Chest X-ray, PA view. Patient: 36 years old, sex F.
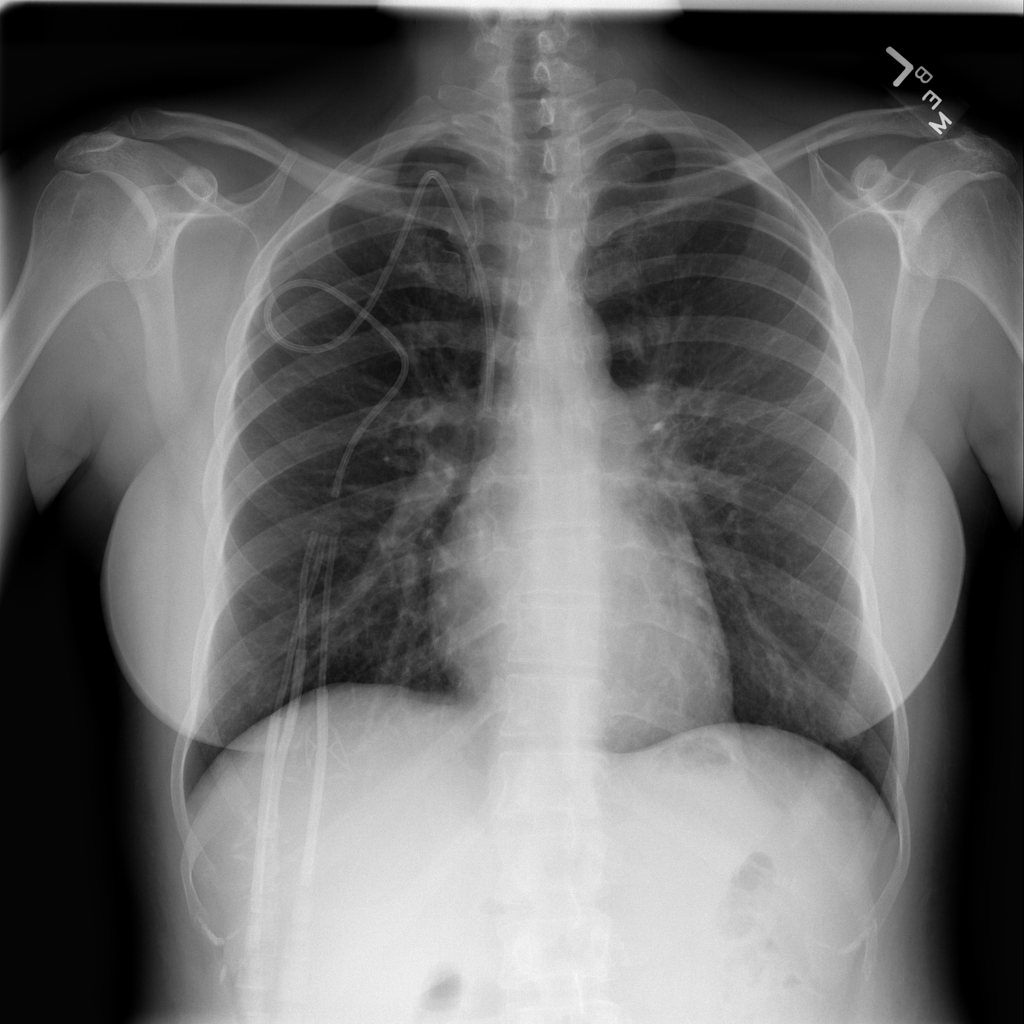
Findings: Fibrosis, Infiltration